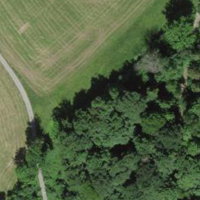
EUNIS habitat code: 44
Species observed at this site:
Angelica sylvestris